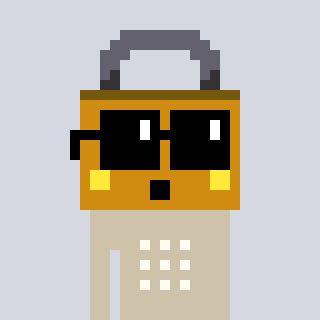
a pixel art character with square black sunglasses, a lock-shaped head and a bege-colored body on a cool background